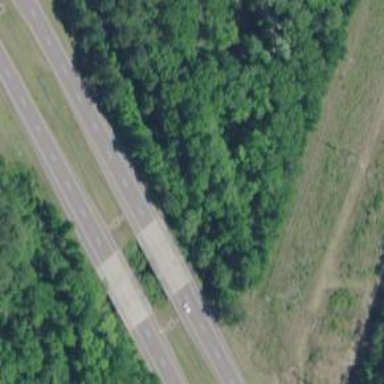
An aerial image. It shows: Trunk highway bridge.